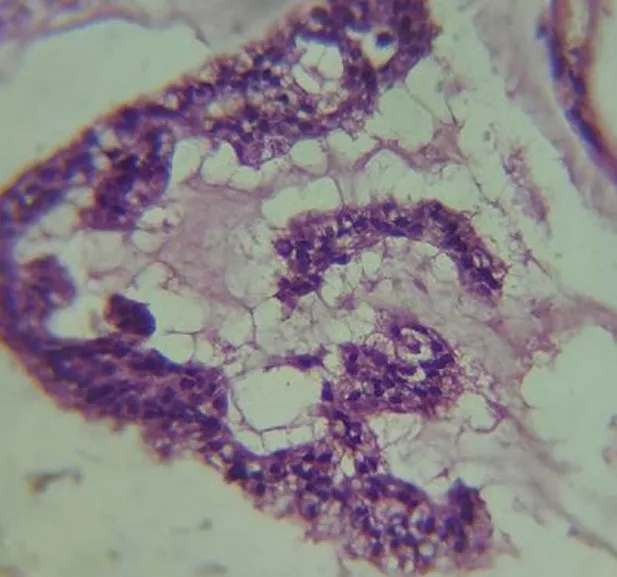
histopathological photomicrograph: multiple, glandular epithelial rests arranged in irregular strands having hyperchromatic nucleus and pleomorphism with tumour cell clusters floating in mucous-filled cystic cavities separated by connective fibrous strands [hematoxylin-Eosin staining x400 magnification].
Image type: pathology (h&e)